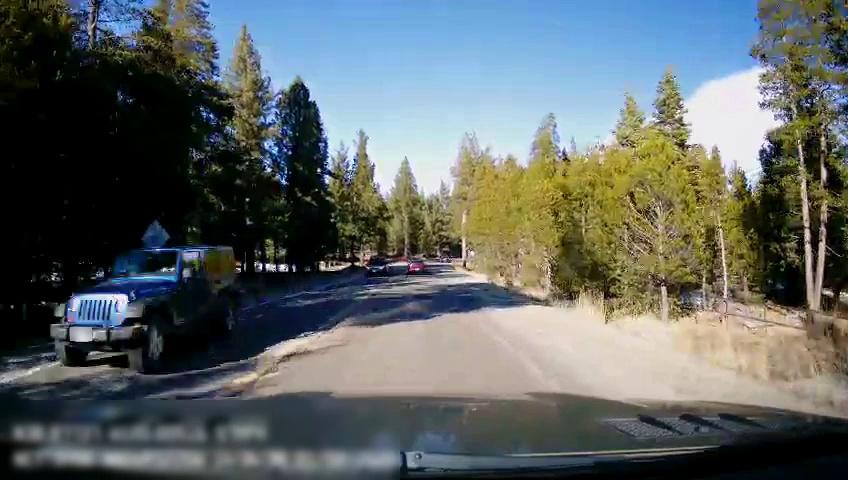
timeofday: Day
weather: Sunny
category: Drivable Space
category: Vehicles | Car
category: Vehicles | SUV
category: Vehicles | SUV
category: Lanes | Current Lane
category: Lanes | Opposite Lane
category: Traffic | Signs